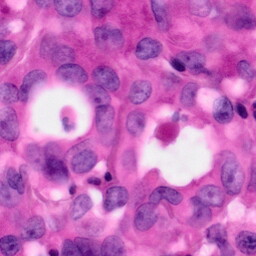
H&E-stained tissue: Pancreatic